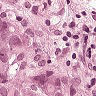
Metastatic tissue present: yes